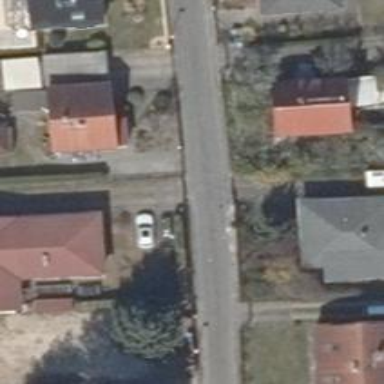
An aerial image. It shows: Smooth asphalt road in residential area.